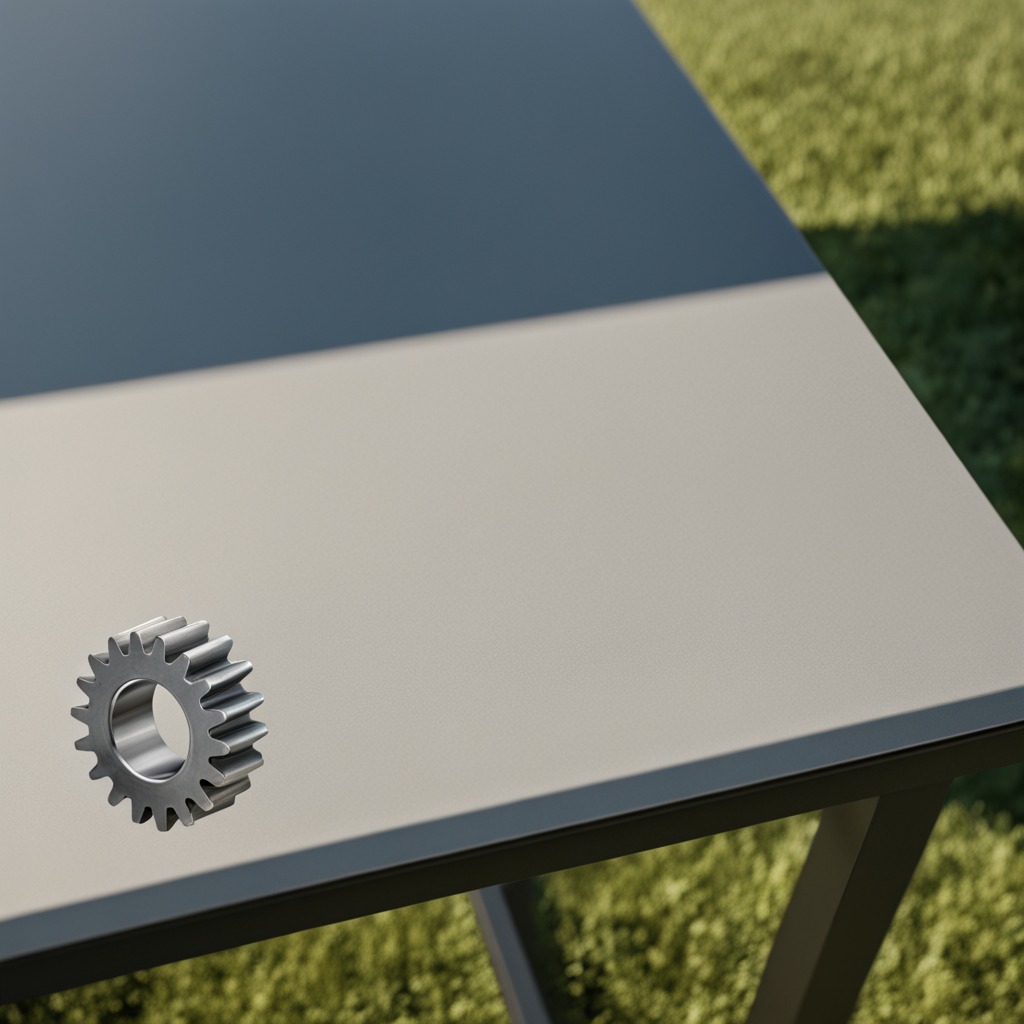
A steel gear with teeth is lying on the textured surface of the table.